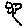
Label: flower